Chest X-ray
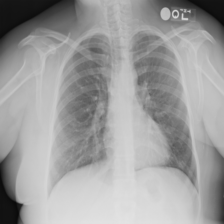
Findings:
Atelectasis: negative
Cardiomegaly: negative
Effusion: negative
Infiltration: negative
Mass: negative
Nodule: negative
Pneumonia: negative
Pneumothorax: negative
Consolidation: negative
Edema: negative
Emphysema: negative
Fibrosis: negative
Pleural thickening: negative
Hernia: negative